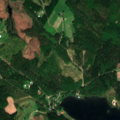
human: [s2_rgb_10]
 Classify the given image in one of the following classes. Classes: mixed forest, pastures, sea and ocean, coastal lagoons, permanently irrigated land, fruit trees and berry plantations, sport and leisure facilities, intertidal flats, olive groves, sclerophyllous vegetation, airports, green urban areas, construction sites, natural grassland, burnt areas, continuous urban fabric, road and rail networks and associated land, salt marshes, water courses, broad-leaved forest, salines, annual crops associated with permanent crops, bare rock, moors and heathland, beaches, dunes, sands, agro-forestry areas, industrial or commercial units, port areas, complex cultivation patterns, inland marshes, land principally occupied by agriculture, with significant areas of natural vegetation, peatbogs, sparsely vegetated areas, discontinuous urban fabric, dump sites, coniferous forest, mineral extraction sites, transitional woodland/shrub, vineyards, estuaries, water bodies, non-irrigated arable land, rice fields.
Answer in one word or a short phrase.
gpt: land principally occupied by agriculture, with significant areas of natural vegetation, broad-leaved forest, coniferous forest, mixed forest, water bodies